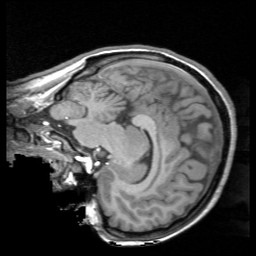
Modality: T1w
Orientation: sagittal